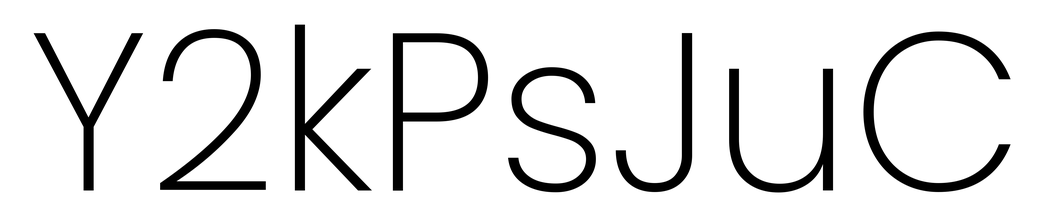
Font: Poppins-ExtraLight